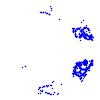
Particle: pion